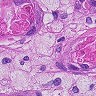
Metastatic tissue present: yes